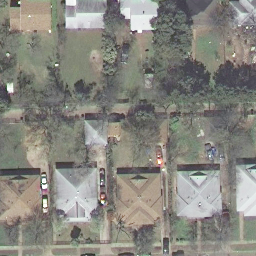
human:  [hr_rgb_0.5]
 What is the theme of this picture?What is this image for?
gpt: medium residential